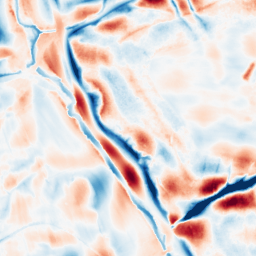
Category: wavelet
Decomposition family: wavelet_biorthogonal
Decomposition parameters: wavelet: bior3.5
level: 5
Upsampling method: bilinear
Upsampling parameters: scale: 2
Upsampling scale: 2